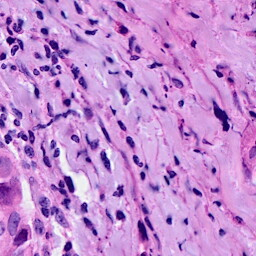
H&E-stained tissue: Breast